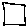
Label: square